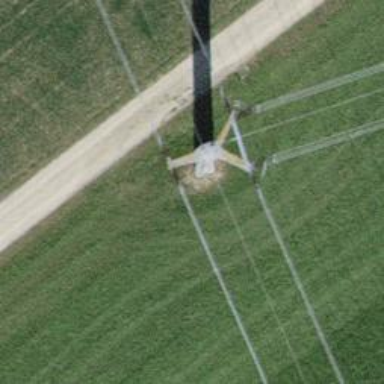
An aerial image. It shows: Power line is depicted.